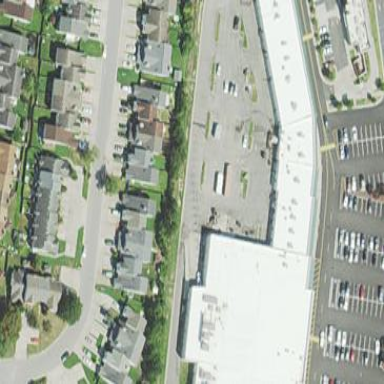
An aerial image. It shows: Commercial building housing supermarket.